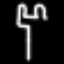
Label: fork